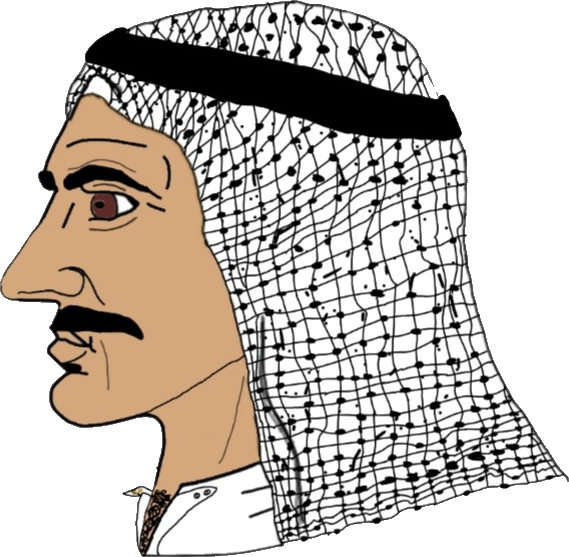
Label: 4_Yes_Chad